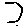
Label: hexagon